Question: Dear stackoverflow members,
I have a small problem,
I want to replace some characters in my string with other in java, and my code to do it is as follow,
'''
private void jButton1ActionPerformed(java.awt.event.ActionEvent evt) {
jComboBox1.removeAllItems();
String str = new GenericResource_JerseyClient().getlist();
String [] temp = null;
temp = str.split(",");
temp[1]=temp[1].replaceAll("'", "");
temp[1]=temp[1].replaceAll(" ", "");
temp[1]=temp[1].replace("[", "");
temp[1]=temp[1].replace("]", "");
for(int i =0; i < temp.length ; i++)
{
jComboBox1.addItem(temp[i]);
} // TODO add your handling code here: // TODO add your handling code here:
// TODO add your handling code here
}
'''
As it can be seen from the above code i replace "'","[","]",and empty space with nothing.
As it can be also seen from the code that i split the string into two. In the part of string after , the code works well but the part of string before , the code doesn't seem to work properly.
i have also attached a copy of the dropdown list output in the client side.
Any help would be very much appreciated on how to remove [ and ' from the string.
Cheers.
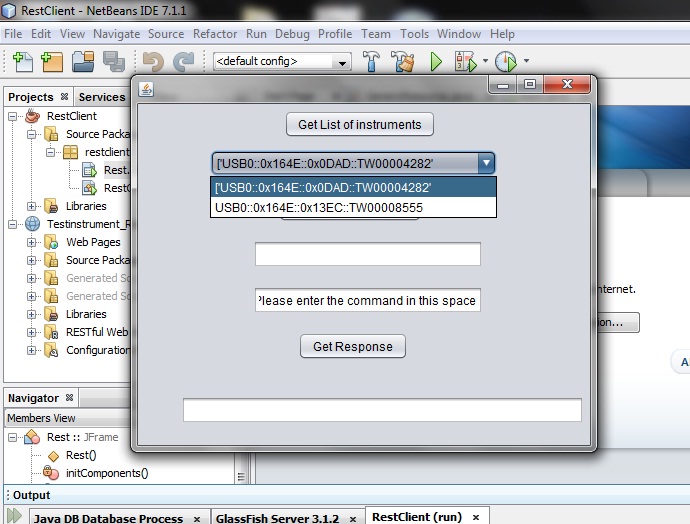
Answer: Perform all your replacements BEFORE splitting the string. This is better than executing the same code in a loop.
For example:
'''
String cleanString = str.replace("'", "").replace(" ", "").replace("[", "").replace("]", "");
String[] temp = cleanString.split(",");
for(int i = 0; i < temp.length ; i++) {
jComboBox1.addItem(temp[i]);
}
'''